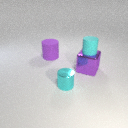
large purple metal cube to the right of large purple rubber cylinder